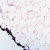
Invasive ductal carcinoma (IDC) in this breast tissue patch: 0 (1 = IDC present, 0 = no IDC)